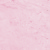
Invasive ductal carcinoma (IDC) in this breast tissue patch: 0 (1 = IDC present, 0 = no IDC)